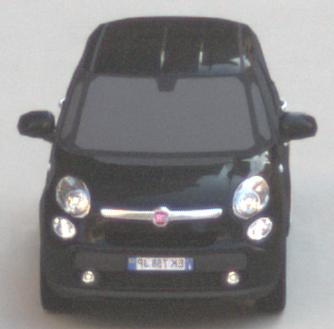
Make: Fiat
Model: 500L 1.4 16V
Detailed model: 500L (199)
Model produced from: 2012/10
Model produced until: 2017/05
Doors: 5
Color: black
Road condition: dry road
Daytime: sunrise or sunset
Contrast: low contrast